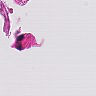
Metastatic tissue present: no